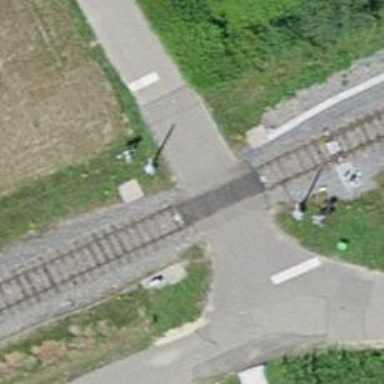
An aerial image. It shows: Railway with electrified contact lines.